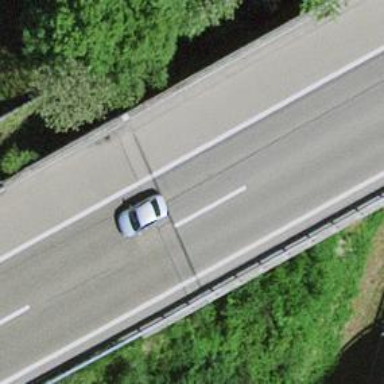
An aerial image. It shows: Bridge over motorway.